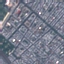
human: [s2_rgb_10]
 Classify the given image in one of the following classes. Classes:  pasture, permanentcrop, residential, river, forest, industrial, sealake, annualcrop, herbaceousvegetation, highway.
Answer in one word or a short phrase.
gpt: Residential